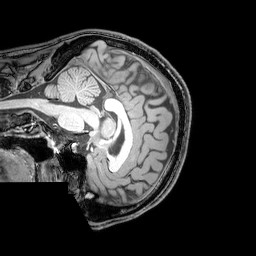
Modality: T1w
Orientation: sagittal
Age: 22
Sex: male
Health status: healthy
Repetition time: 0.081 s
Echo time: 0.037 s